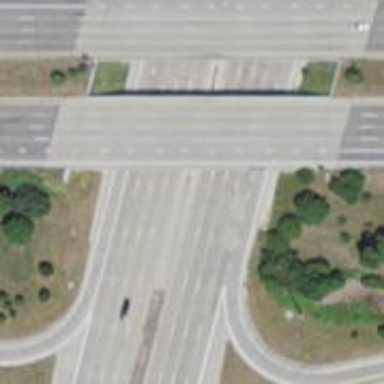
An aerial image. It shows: Trunk link highway bridge.